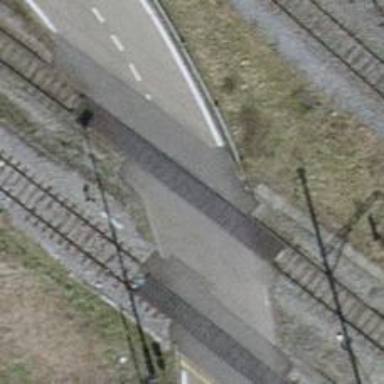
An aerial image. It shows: Full barrier level crossing along the railway.